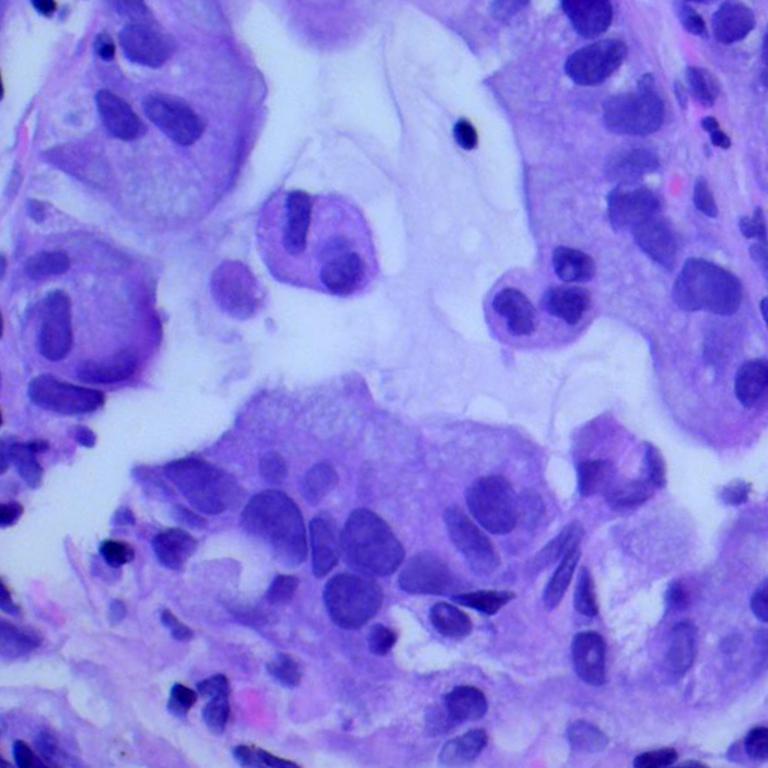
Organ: lung
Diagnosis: adenocarcinomas